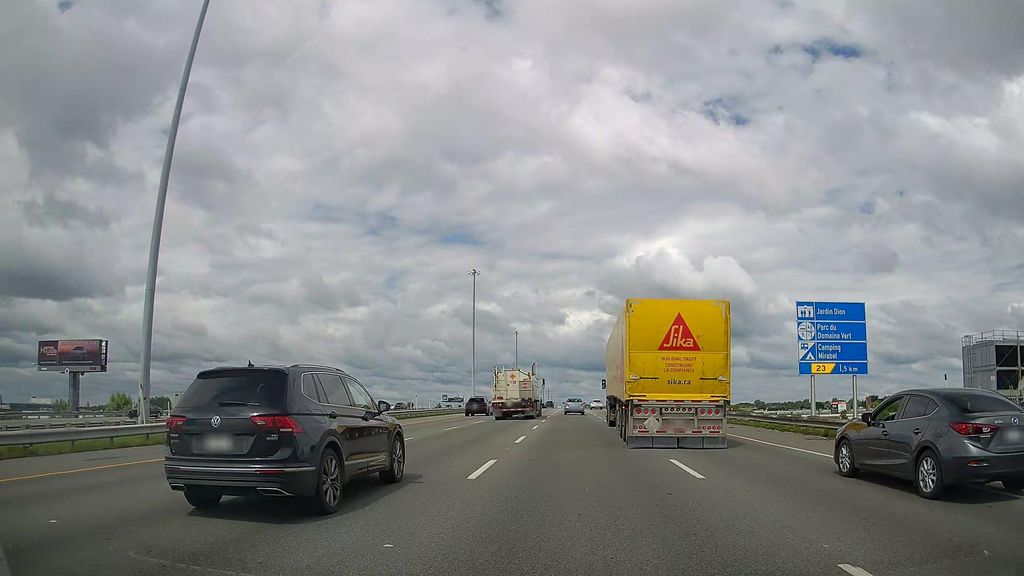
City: montreal